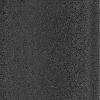
Atmospheric dust classification: dusty